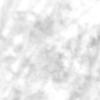
Label: no_change